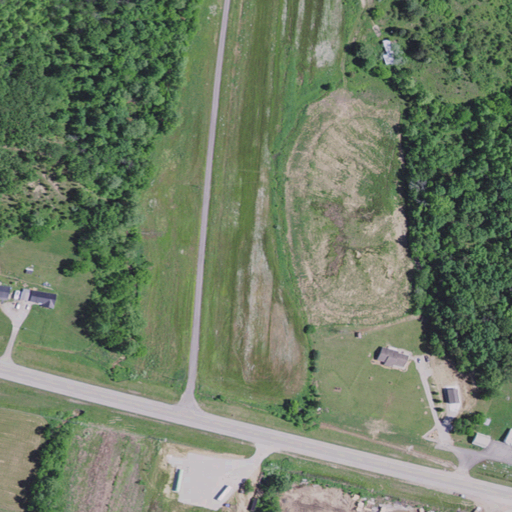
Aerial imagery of valley in Kentucky named Jack Harrison Hollow containing pasture, deciduous forest, low intensity development, medium intensity development, open development, grassland, and open water